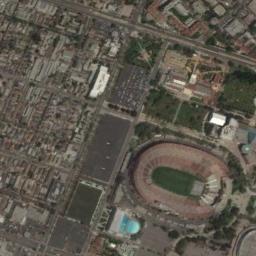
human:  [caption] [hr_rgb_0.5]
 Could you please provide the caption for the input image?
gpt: There are many buildings beside the stadium .

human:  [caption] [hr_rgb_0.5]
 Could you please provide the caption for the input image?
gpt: The stadium is next to some buildings and trees .

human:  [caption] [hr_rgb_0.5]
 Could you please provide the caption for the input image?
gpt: The stadium has a blue roof on three sides and a red roof on the other side .

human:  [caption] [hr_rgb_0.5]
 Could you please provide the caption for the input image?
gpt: Oval stadium surrounded between residential areas .

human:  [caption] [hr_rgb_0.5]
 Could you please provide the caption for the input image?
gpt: There are many buildings around the stadium .